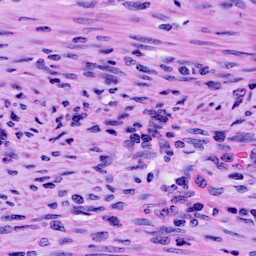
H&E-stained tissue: Cervix